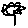
Label: flower